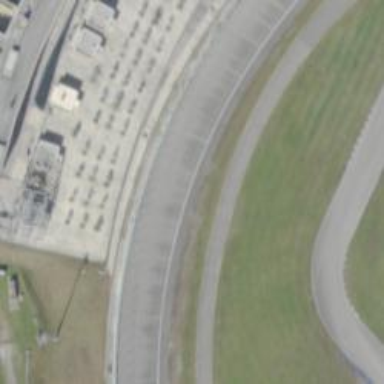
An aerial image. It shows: Raceway for motor sports.